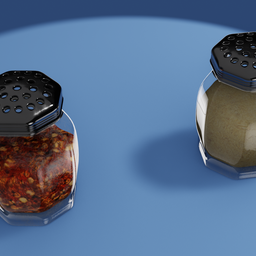
Label: tools